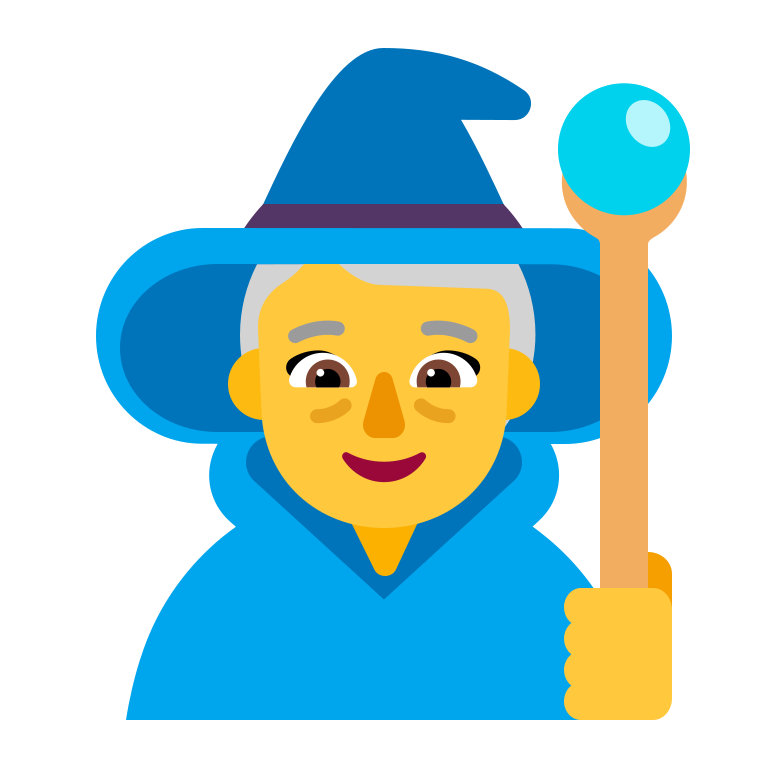
woman mage flat default